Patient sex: M
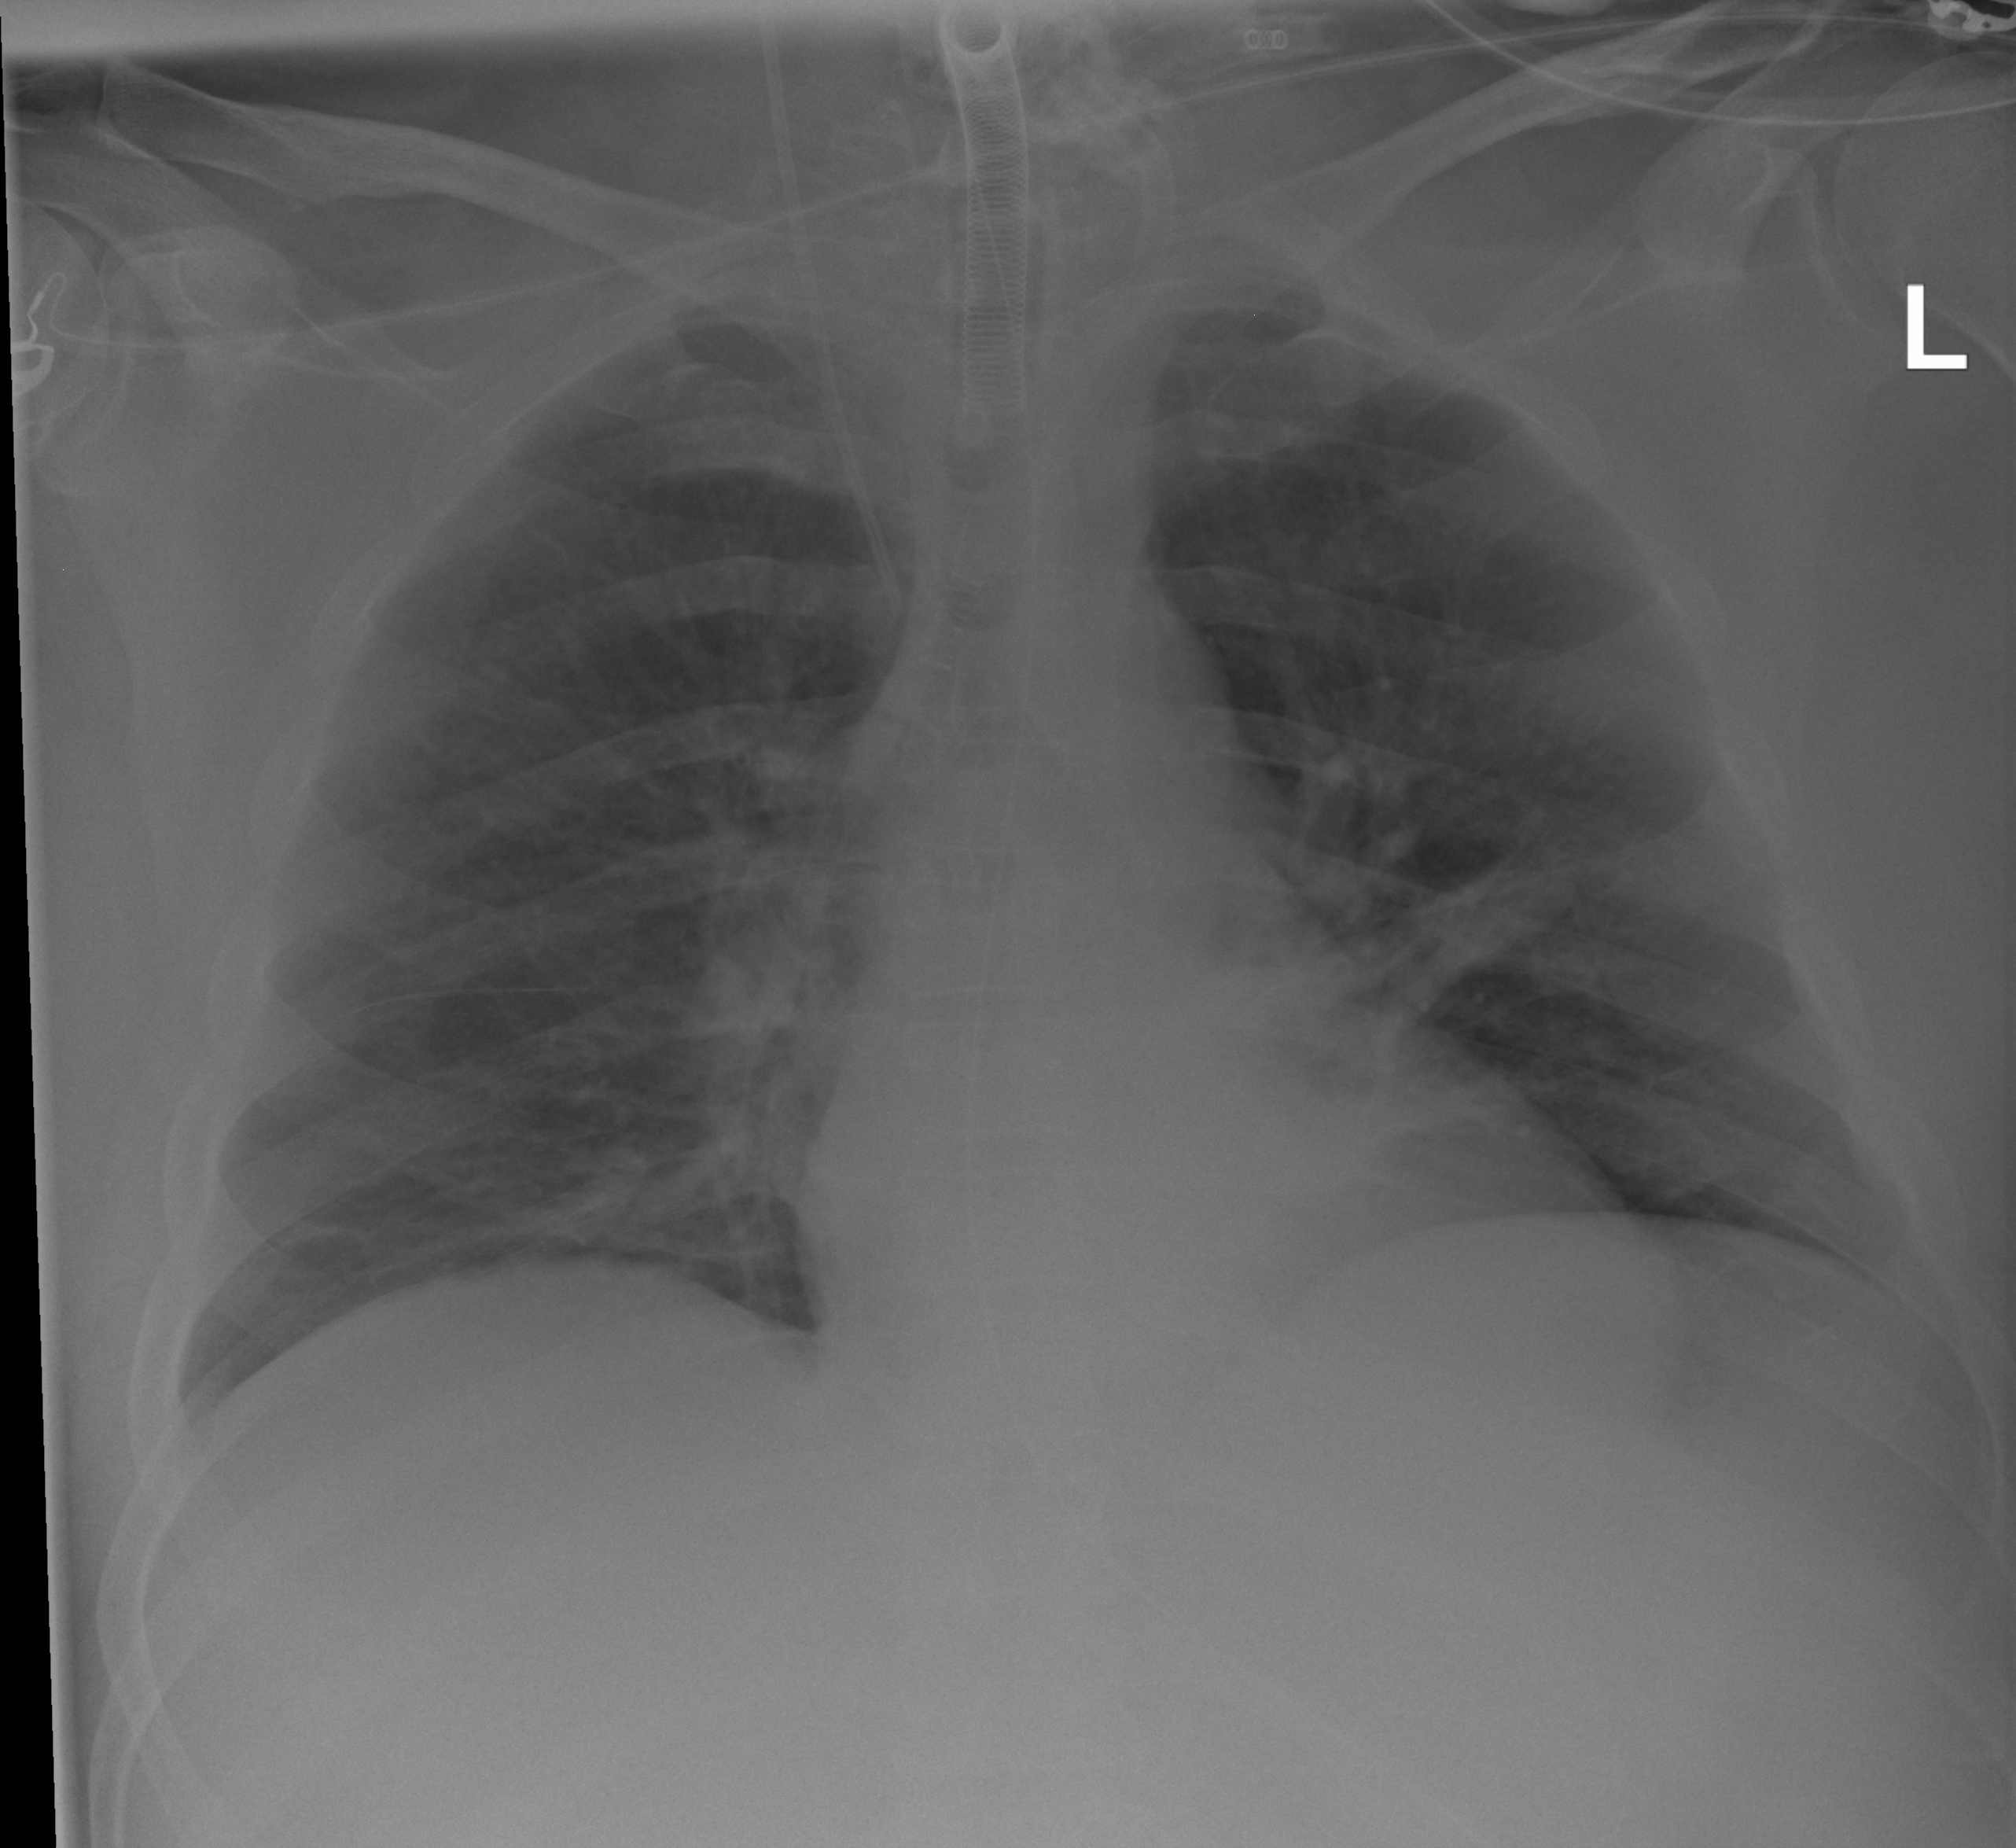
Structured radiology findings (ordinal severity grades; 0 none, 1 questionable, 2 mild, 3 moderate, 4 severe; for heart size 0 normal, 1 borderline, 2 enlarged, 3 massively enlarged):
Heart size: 1
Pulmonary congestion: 2
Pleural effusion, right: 0
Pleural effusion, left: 2
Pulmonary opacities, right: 0
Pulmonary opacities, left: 0
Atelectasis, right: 2
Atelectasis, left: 2